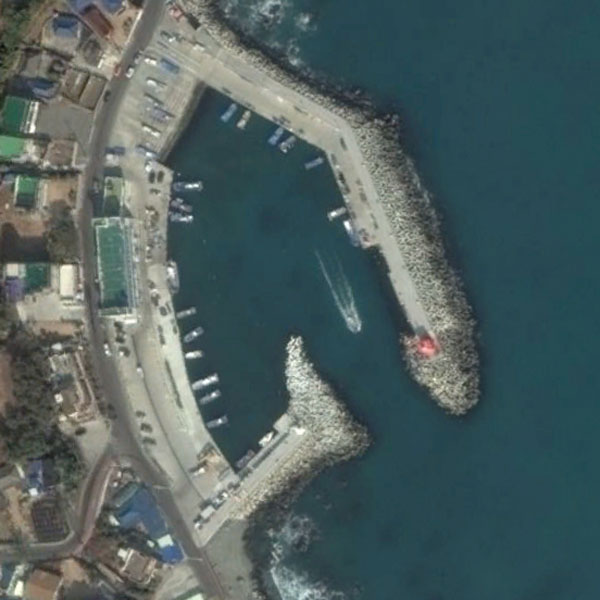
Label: Port